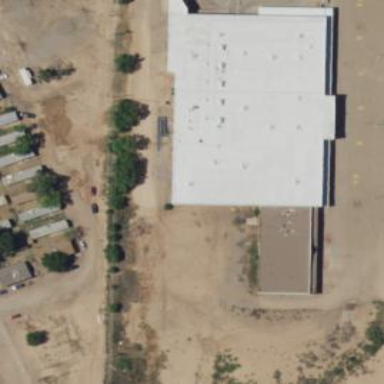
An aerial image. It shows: Retail building with industrial warehouse use.